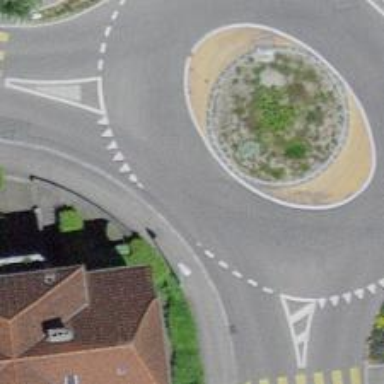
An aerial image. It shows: Residential road that intersects with roundabout.